Question: I am Setting up one of my old app with 'xcode 6.0.1' but It not showing up the icons on device as well as simulator.
Deleting the 'Images.xcassets' not worked for me

as I was expecting that it will show me the listing of the icon where, I can select add Icons.
Then i tried to set the Icons via 'Images.xcassets' but no luck it don't show up on device.
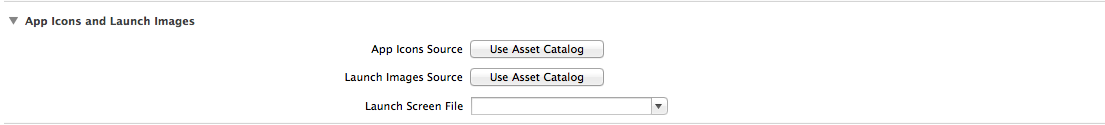
Answer: click on the Images.xcassets and on the right side view check for + icon and you can add the app icon from there.